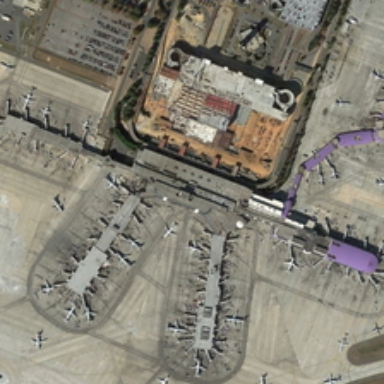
Many planes are parked near several terminals in an airport with several parking lots .